Field crop: tomato
Growth stage: 1
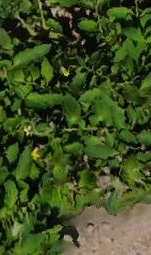
Species: tomato